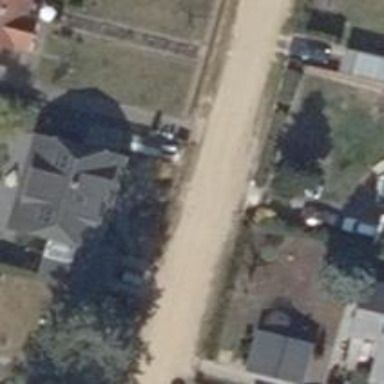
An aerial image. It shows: Driveway leading to service road.